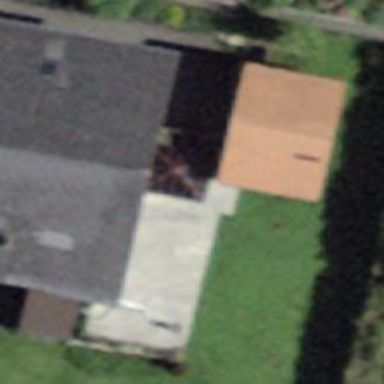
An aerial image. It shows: Building with ridge on the roof.